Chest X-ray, AP view. Patient: 58 years old, sex F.
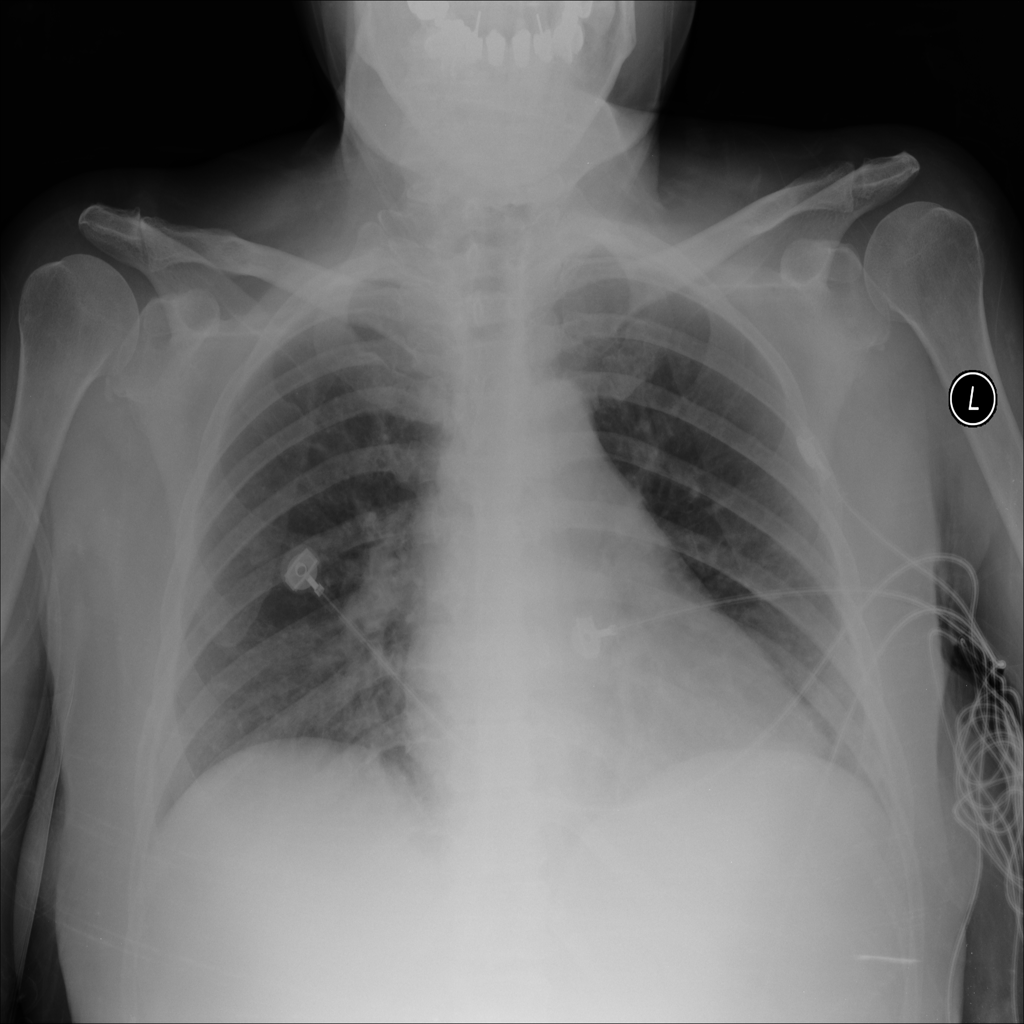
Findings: No Finding